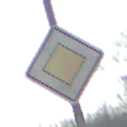
Verkehrszeichen: Vorfahrtsstrasse
Umgebung: Outdoor, Suburban
Tageszeit: MorningAfternoon
Wetter: PartlyCloudy
Licht: Natural
Jahreszeit: NotSpecified
Kontrast: HighContrast